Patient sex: M
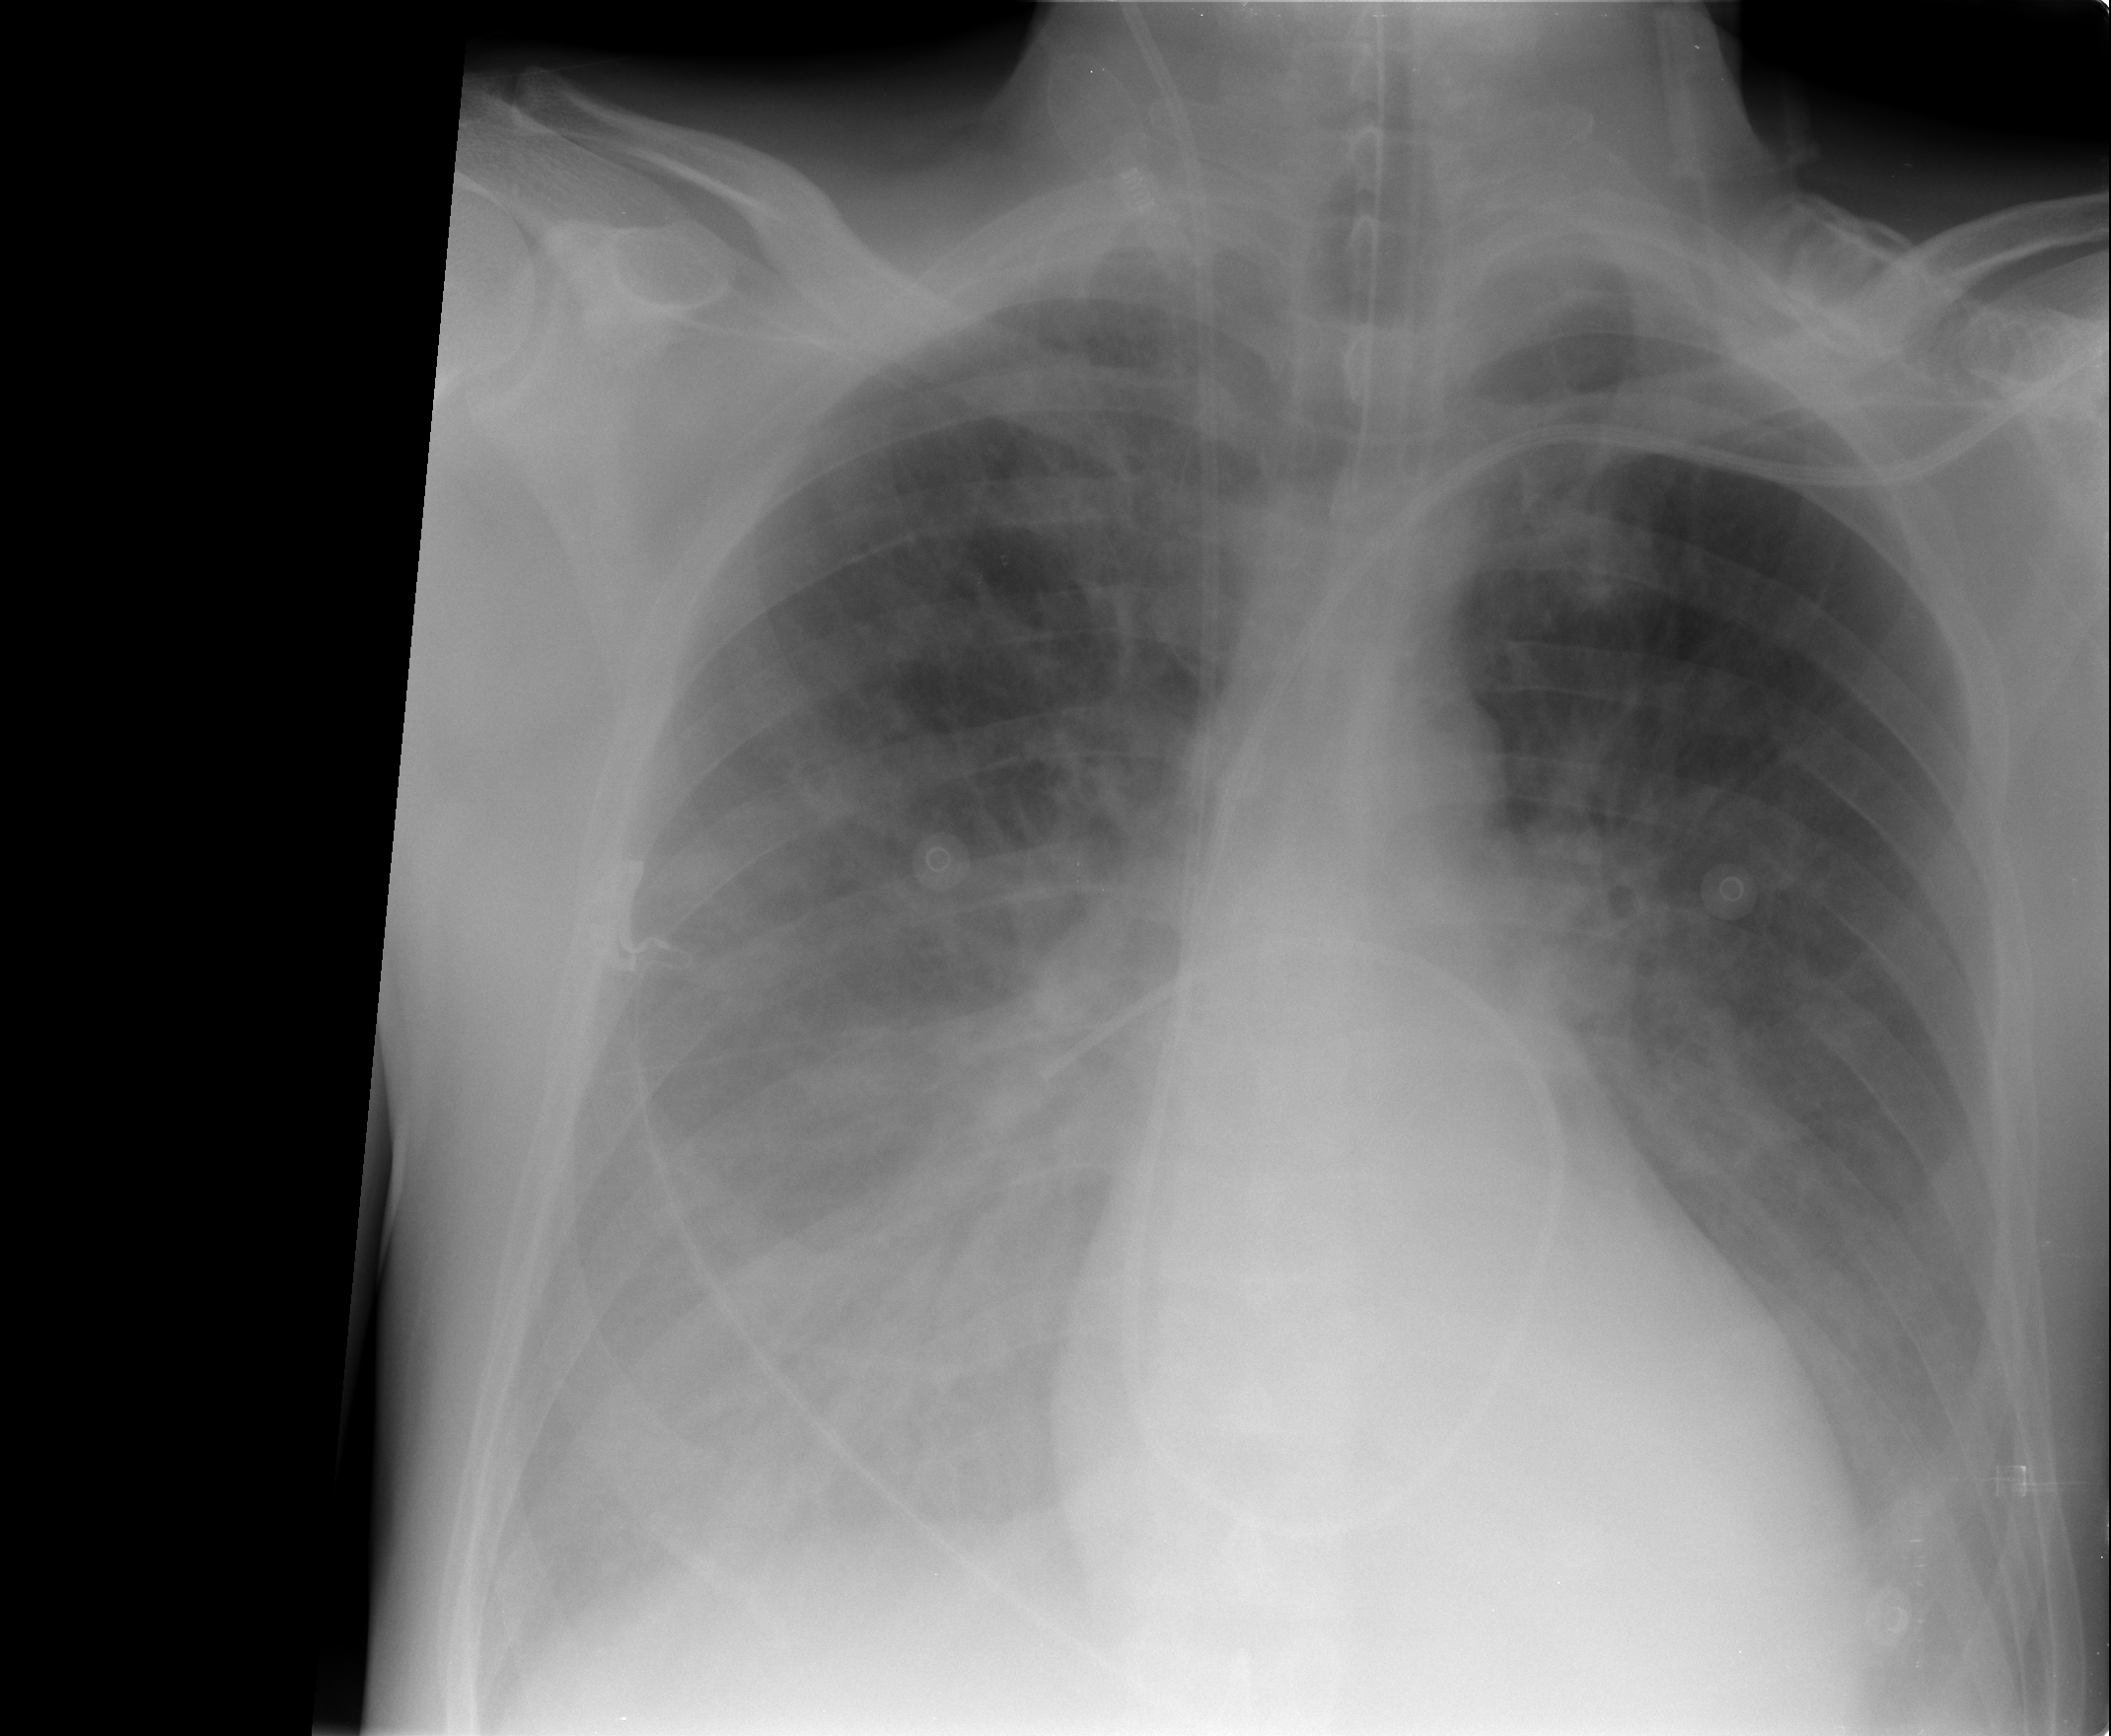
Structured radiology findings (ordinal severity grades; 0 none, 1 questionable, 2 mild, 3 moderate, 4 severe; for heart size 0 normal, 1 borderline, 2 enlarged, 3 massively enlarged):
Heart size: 0
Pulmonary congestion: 2
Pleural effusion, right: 1
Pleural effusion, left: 2
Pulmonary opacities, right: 2
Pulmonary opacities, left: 0
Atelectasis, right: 2
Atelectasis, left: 2